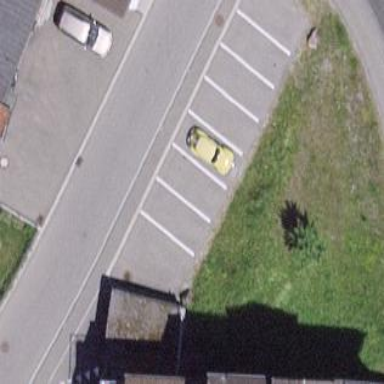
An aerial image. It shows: Street-side parking area with asphalt surface.